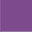
Piece: xx